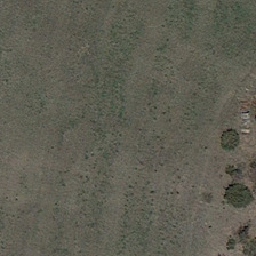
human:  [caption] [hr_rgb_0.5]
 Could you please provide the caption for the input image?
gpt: some trees on the ranch.

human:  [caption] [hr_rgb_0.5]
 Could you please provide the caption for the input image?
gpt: A few trees in the pasture.

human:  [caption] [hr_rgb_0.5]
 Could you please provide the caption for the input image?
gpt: A few trees on the pasture.

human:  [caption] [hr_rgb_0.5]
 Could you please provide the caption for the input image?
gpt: A few trees on the ranch.

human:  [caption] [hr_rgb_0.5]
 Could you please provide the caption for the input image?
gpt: Some trees on the ranch.